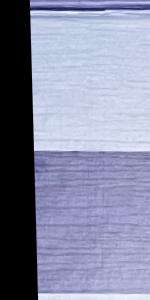
Label: Empty